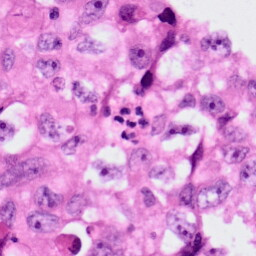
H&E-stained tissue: Lung